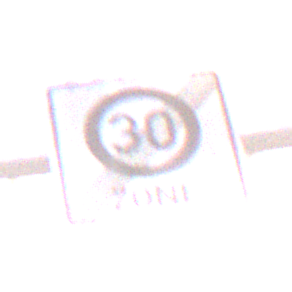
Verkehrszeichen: EndeZone30
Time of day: MorningAfternoon
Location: Outdoor (Urban)
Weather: PartlyCloudy
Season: NotSpecified
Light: Natural